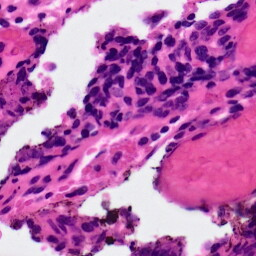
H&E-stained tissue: Ovarian